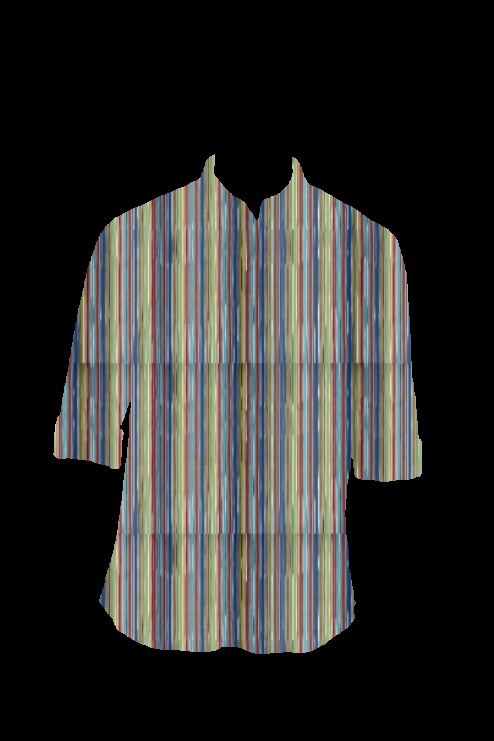
multi stripe tee